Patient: sex F, age 63
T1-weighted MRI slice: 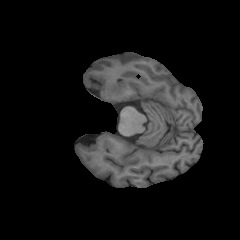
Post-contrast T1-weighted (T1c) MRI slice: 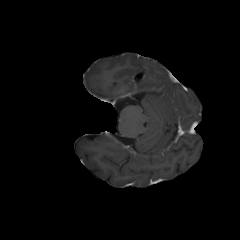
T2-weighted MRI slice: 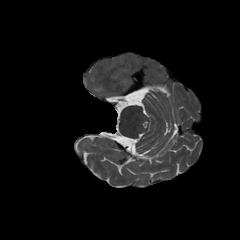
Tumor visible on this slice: no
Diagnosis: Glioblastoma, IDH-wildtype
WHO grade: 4